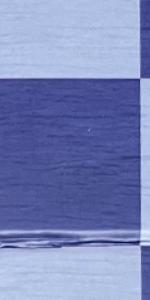
Label: Empty